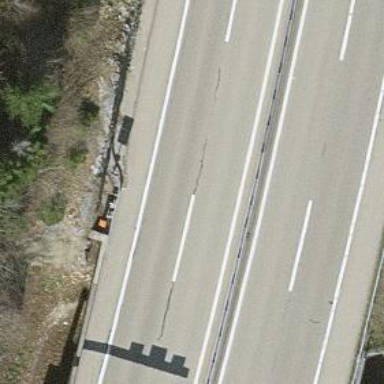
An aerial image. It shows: Path going through tunnel.